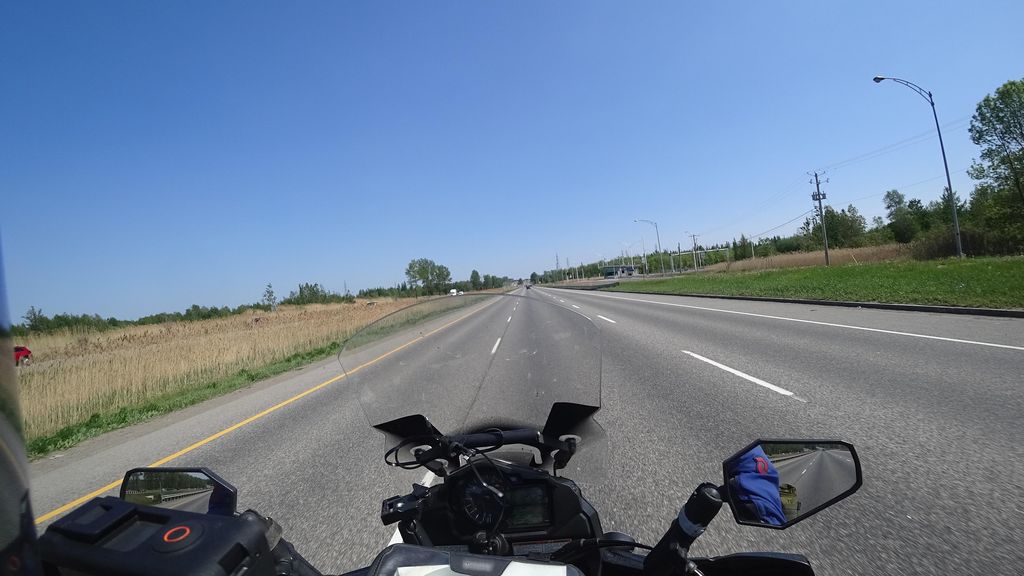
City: quebec_city